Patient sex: M
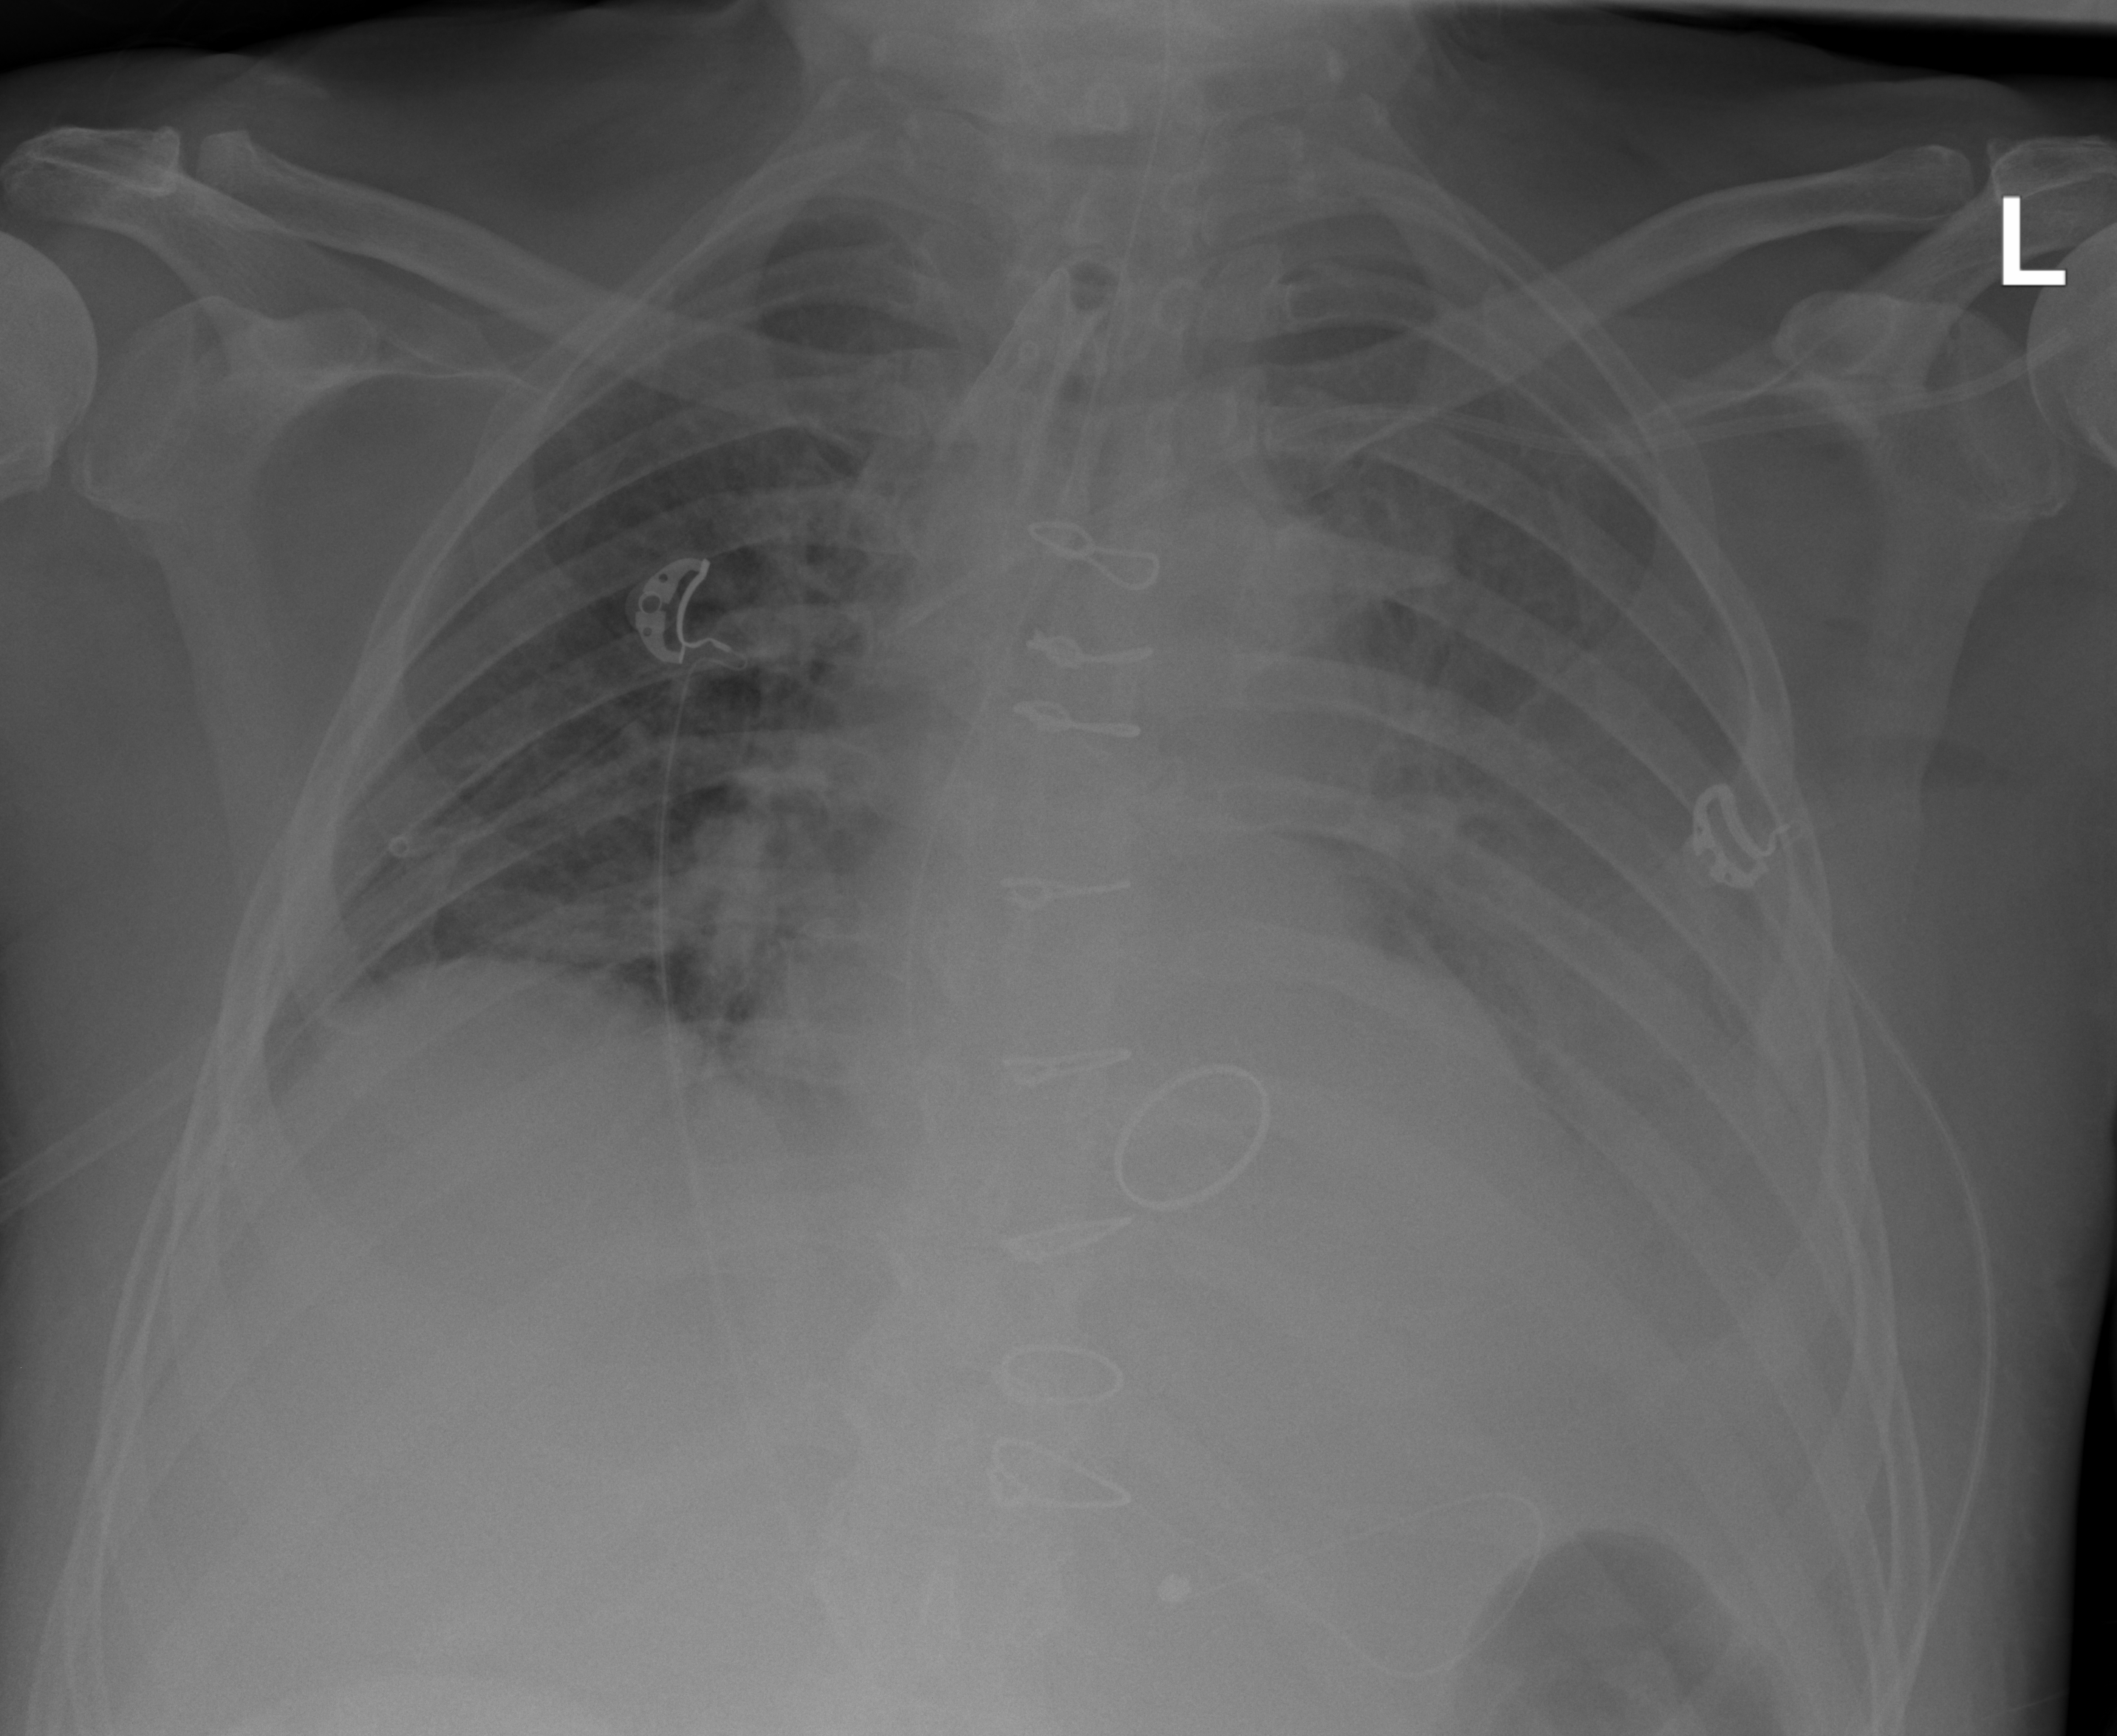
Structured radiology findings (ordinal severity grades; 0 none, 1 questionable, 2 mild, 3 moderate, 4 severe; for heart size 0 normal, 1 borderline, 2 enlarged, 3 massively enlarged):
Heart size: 1
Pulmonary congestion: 2
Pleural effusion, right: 0
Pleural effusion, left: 2
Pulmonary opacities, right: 0
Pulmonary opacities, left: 0
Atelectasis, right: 2
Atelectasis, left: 2